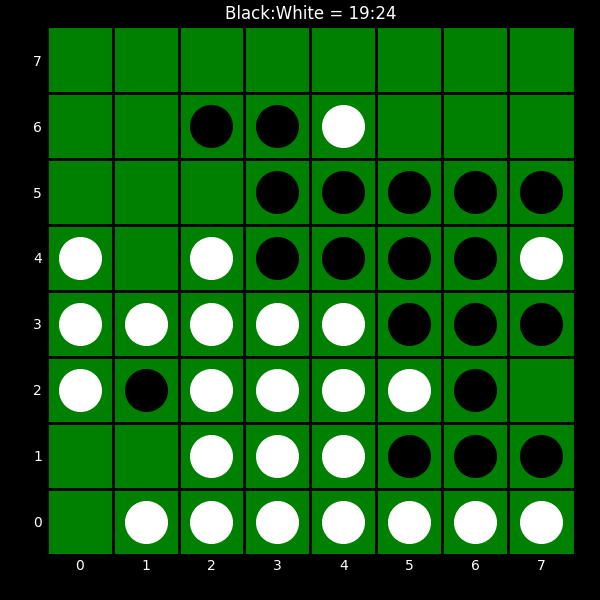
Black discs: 19
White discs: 24